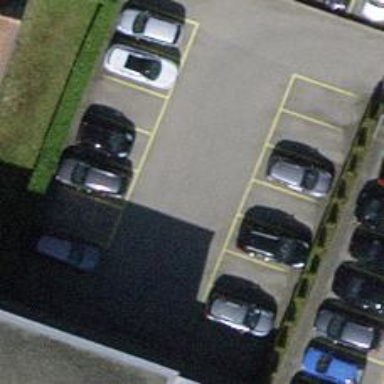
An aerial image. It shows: Parking area with asphalt surface.